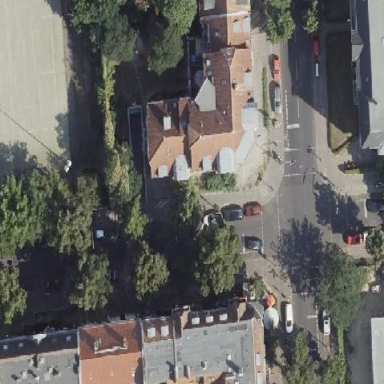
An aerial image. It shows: Half-hipped roof shape on the apartments building.